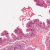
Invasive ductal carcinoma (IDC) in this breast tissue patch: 0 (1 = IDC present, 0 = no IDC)